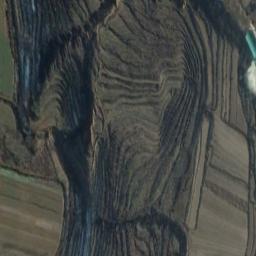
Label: terrace